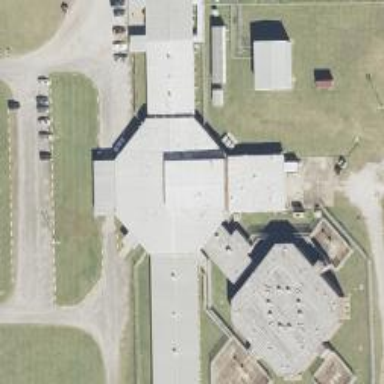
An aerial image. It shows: Prison.